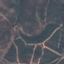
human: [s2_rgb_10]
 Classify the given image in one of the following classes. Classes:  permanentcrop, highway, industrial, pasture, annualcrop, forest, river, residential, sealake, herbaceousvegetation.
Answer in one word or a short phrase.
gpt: HerbaceousVegetation